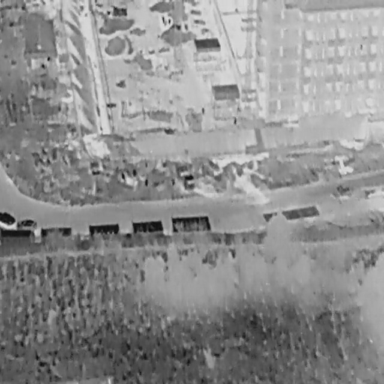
There are four People in the infrared image.